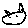
Label: cat